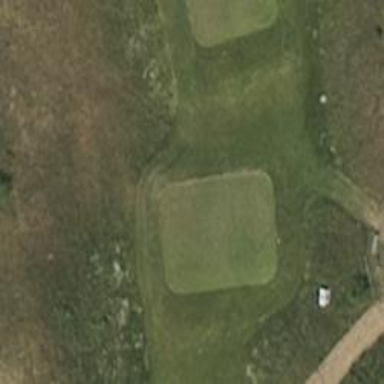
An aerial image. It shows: Golf tee.